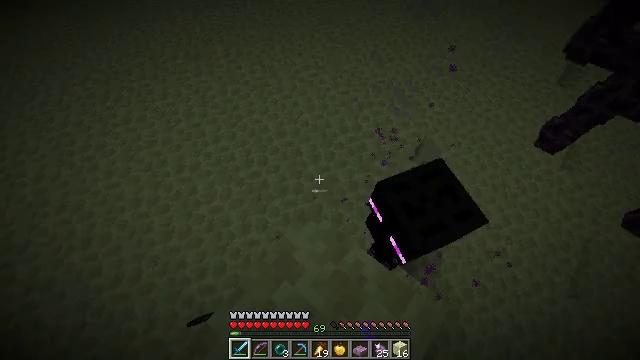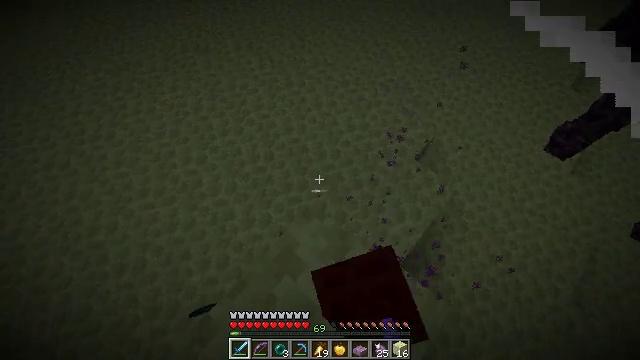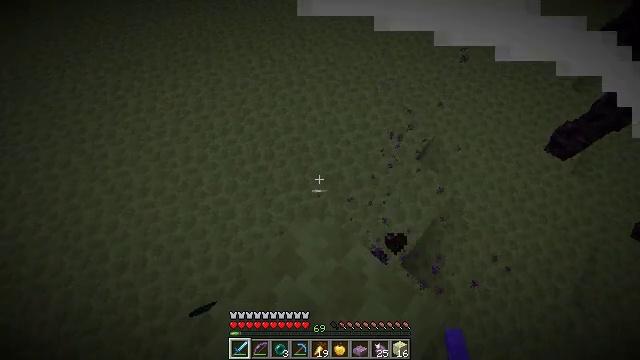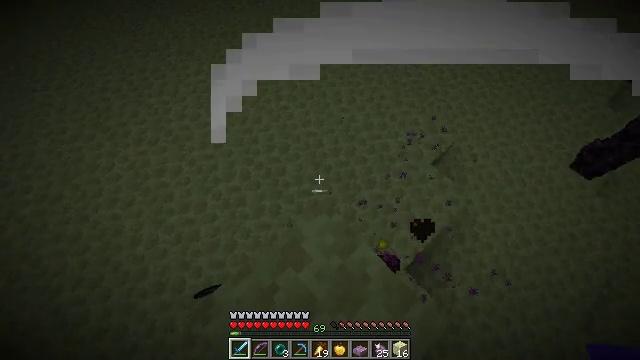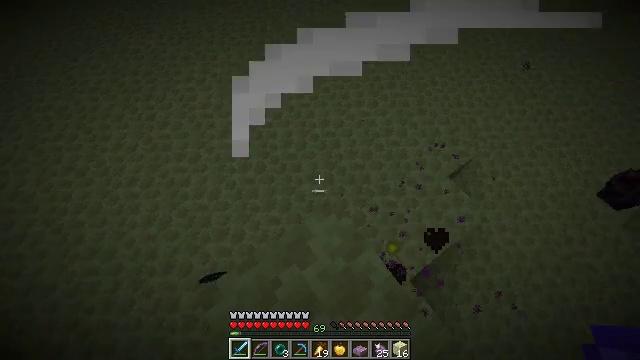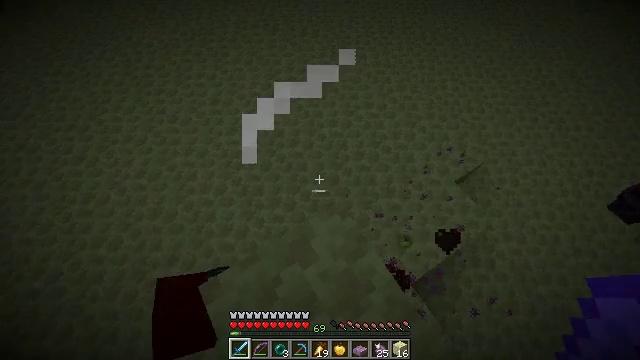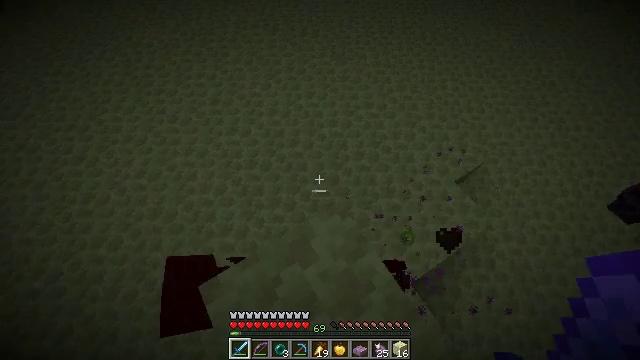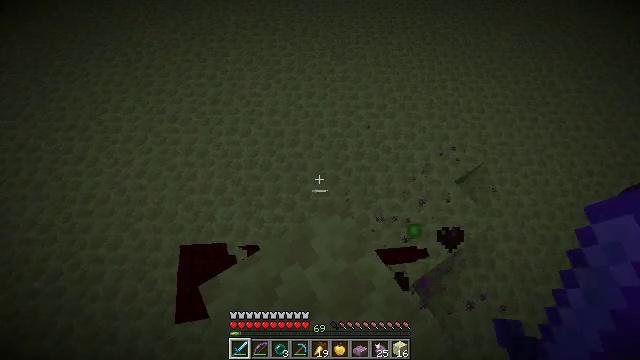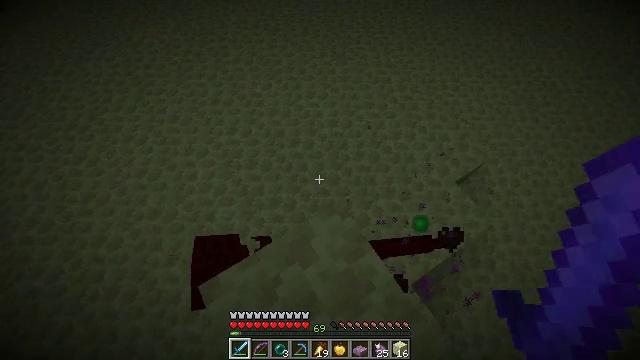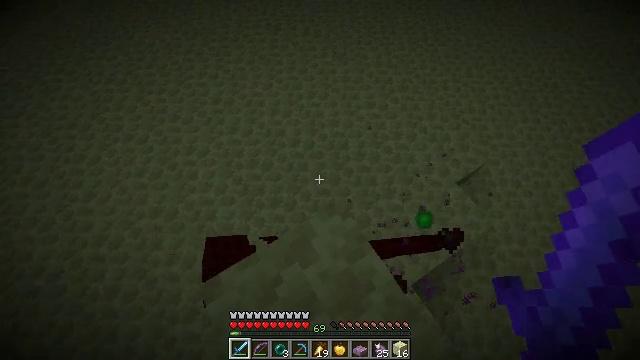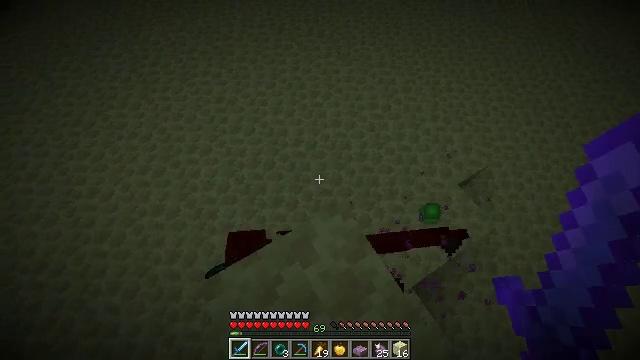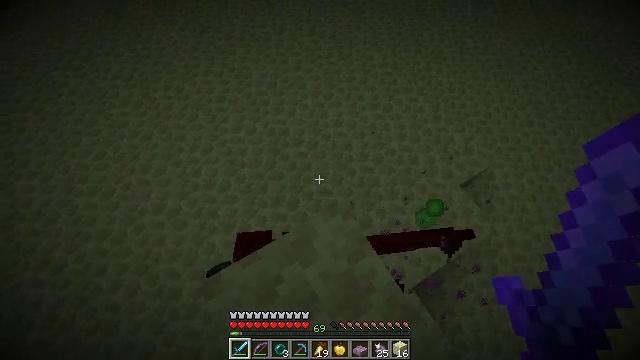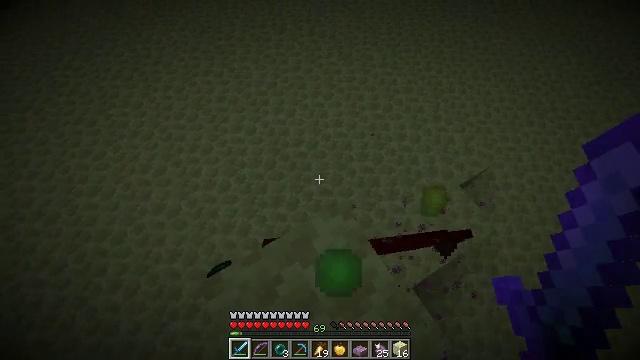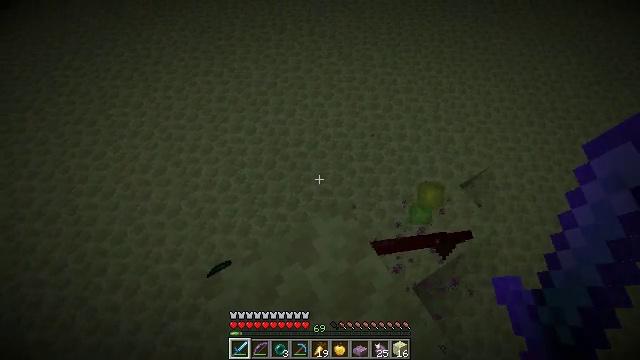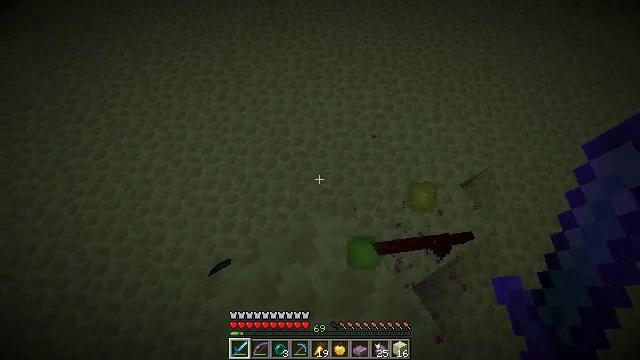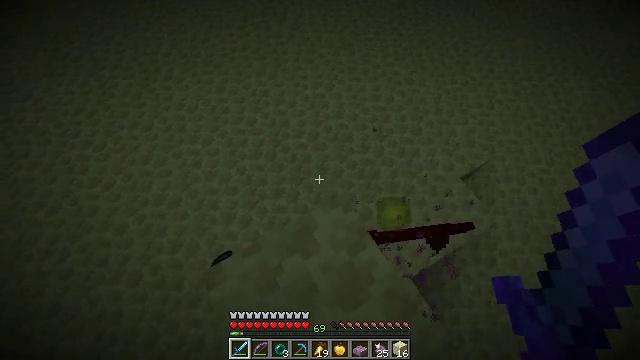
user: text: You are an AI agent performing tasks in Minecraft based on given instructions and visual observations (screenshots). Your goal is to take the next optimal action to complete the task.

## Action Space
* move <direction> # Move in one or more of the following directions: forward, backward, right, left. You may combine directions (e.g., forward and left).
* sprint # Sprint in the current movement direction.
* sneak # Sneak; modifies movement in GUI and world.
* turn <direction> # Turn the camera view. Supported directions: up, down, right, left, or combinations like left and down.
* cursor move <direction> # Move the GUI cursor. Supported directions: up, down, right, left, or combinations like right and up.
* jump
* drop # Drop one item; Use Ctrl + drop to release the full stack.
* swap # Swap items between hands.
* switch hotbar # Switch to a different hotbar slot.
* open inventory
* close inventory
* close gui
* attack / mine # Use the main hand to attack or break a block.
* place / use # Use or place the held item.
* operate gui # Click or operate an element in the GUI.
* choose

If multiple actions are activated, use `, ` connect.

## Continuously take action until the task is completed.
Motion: motion action
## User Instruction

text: Break some end stone blocks.
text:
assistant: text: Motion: turn left
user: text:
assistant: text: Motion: no_op
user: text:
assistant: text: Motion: turn left
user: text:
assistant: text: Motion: turn left
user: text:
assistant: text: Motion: turn left
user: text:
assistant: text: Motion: no_op
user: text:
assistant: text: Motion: no_op
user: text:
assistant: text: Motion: no_op
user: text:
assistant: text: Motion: no_op
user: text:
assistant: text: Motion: no_op
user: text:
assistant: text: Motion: no_op
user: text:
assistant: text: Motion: no_op
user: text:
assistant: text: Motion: no_op
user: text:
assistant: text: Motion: no_op
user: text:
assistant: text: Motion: turn down
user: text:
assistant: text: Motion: turn left and down
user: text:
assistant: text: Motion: move forward, turn left and down
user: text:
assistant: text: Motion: move forward, turn left and down
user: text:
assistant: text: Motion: move forward
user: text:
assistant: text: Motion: no_op
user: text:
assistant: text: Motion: no_op
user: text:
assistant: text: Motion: turn left
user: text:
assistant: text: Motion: turn left and down
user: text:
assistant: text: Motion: turn left and down
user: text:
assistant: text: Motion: turn left and up
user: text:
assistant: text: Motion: no_op
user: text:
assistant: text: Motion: no_op
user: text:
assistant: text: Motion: no_op
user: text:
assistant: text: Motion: turn left and up
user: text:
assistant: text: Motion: turn left